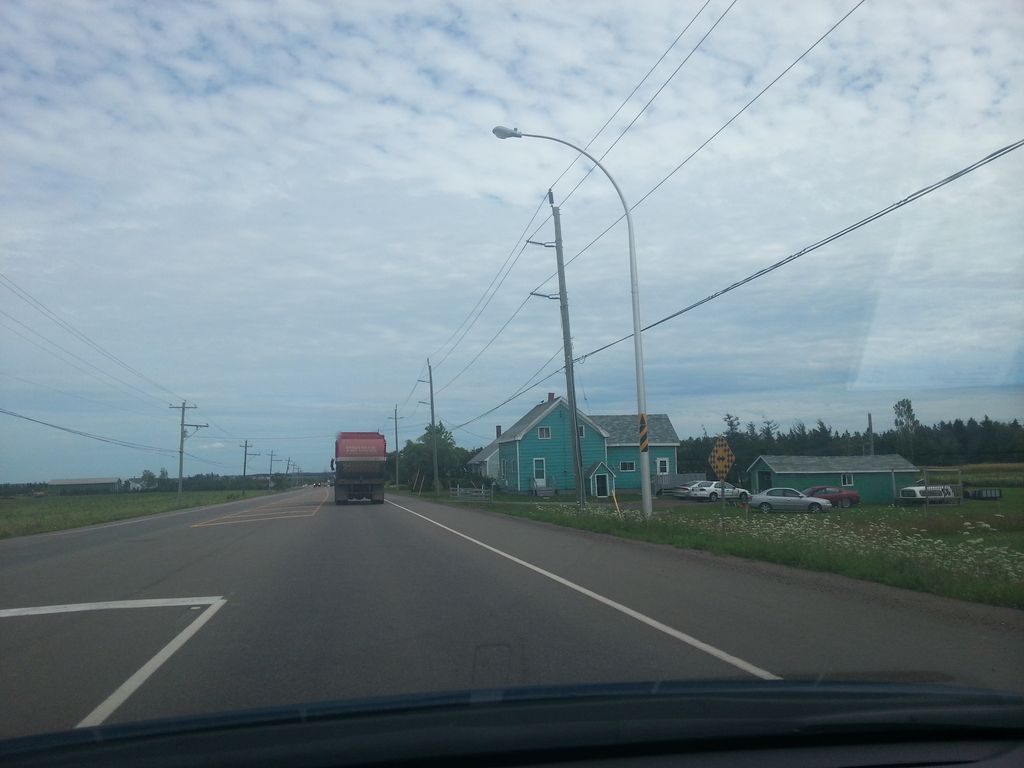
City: charlottetown